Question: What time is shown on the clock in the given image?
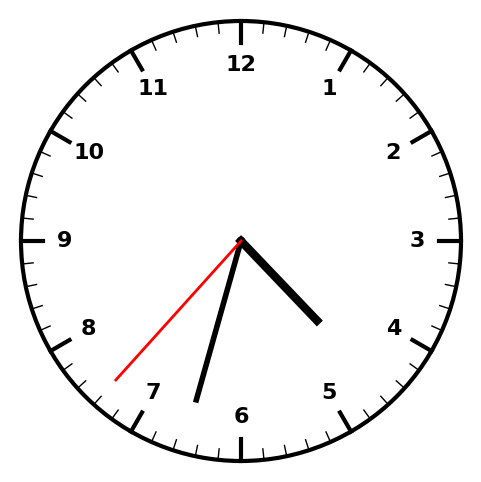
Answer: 04:32:37